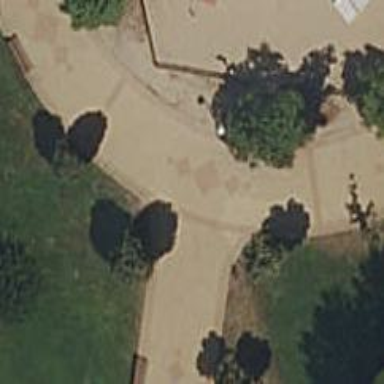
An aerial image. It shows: Path made of paving stones.